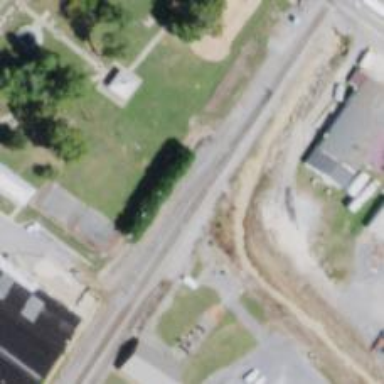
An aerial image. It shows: Railway siding for service.